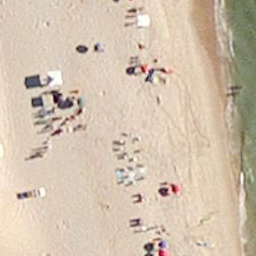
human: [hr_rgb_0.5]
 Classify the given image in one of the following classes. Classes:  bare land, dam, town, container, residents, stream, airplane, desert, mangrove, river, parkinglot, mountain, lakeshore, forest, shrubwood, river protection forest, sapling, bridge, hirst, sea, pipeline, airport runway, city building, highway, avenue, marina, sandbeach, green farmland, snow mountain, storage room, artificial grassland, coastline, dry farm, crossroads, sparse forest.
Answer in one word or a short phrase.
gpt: sandbeach